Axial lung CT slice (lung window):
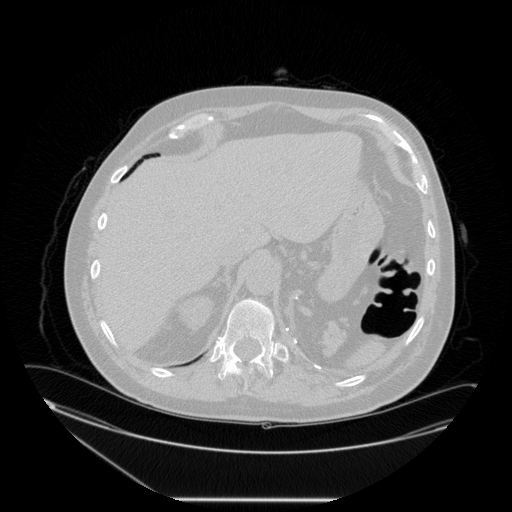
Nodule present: no